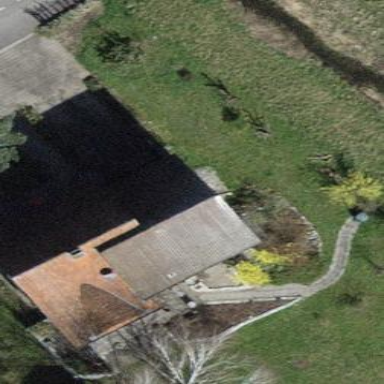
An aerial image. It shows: Building with tile roof.